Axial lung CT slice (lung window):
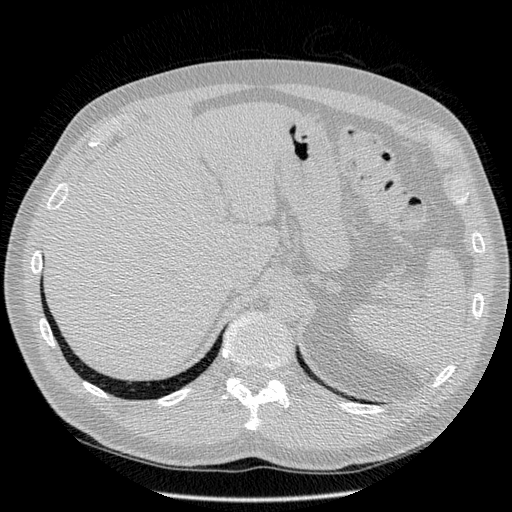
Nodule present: no